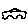
Label: car